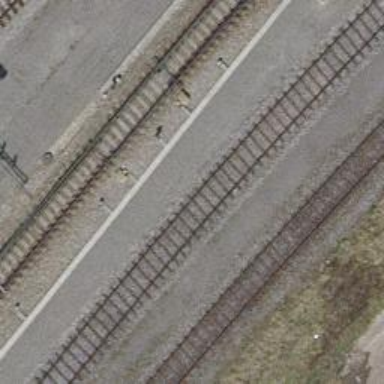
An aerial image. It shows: Railway yard with one track in service.